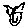
Label: cat